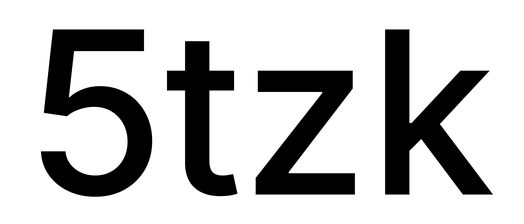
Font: Inter_Medium